Question:
As you can see clearly in the pic i am getting this unusual symbols when i am typing my code ,i don't know what i did in my settings ?i tried reset perspective and restore to default and everything but not able to get rid of this ,please help here
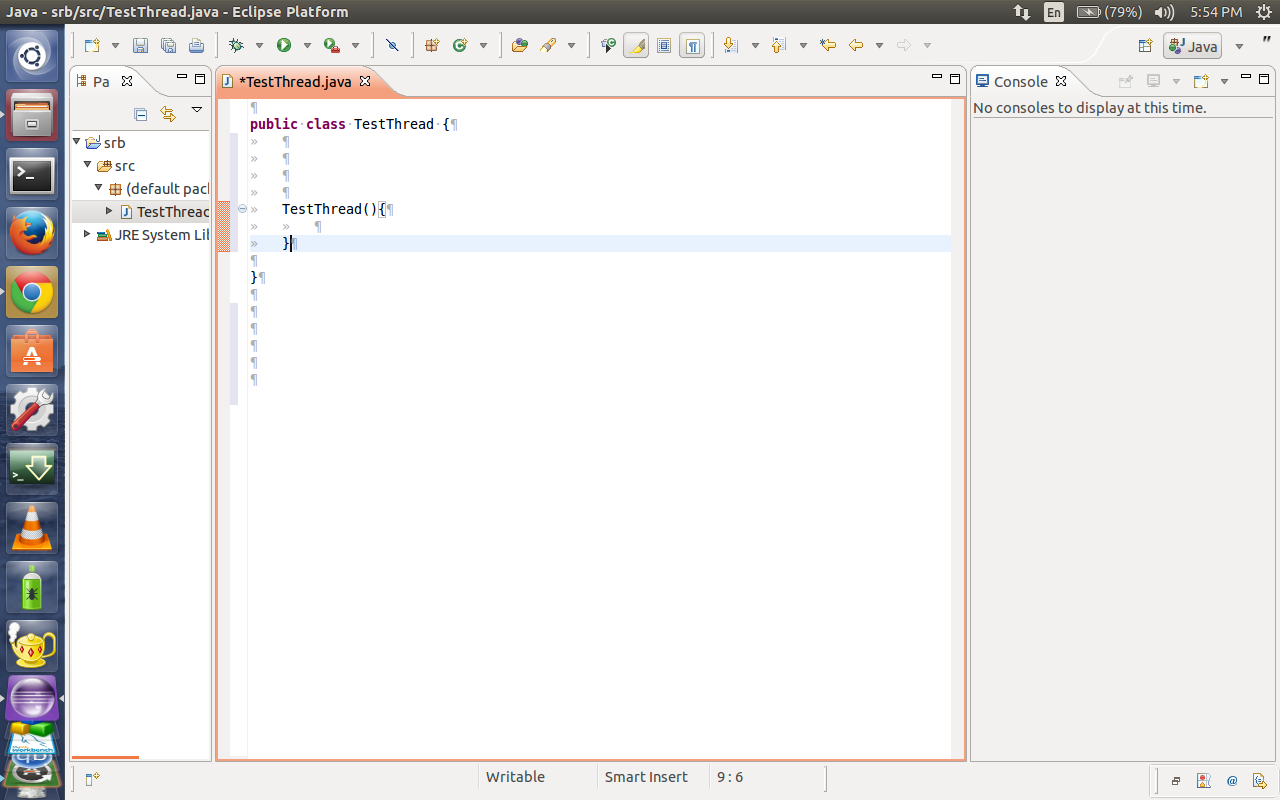
Answer: As indicated here: <URL>
> It's under Preferences -> General -> Editors -> Text EditorsJust uncheck 'Show Whitespace Characters':